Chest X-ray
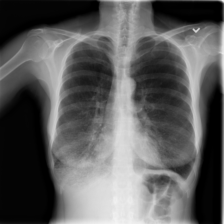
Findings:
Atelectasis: negative
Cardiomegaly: negative
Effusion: positive
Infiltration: negative
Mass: negative
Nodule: negative
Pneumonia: negative
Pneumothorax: positive
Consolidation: negative
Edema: negative
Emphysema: negative
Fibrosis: negative
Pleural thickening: positive
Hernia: negative